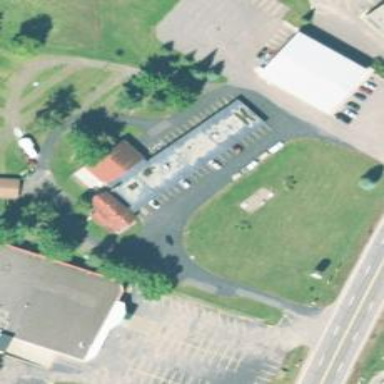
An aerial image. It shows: Commercial building.